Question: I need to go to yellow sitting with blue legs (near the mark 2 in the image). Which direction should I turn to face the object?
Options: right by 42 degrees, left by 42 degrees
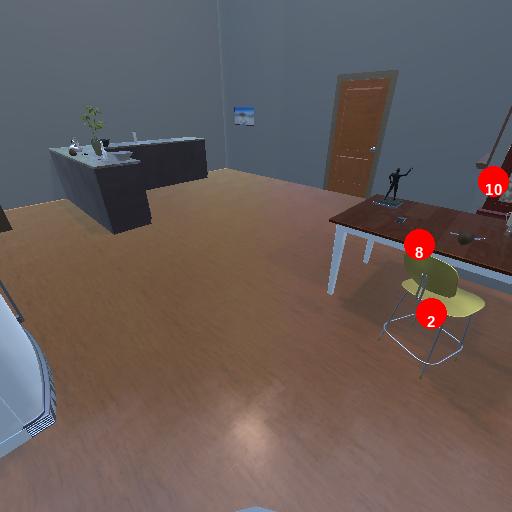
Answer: right by 42 degrees